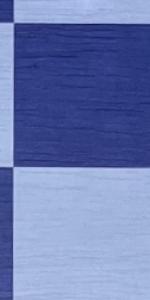
Label: Empty